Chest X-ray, AP view. Patient: 34 years old, sex F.
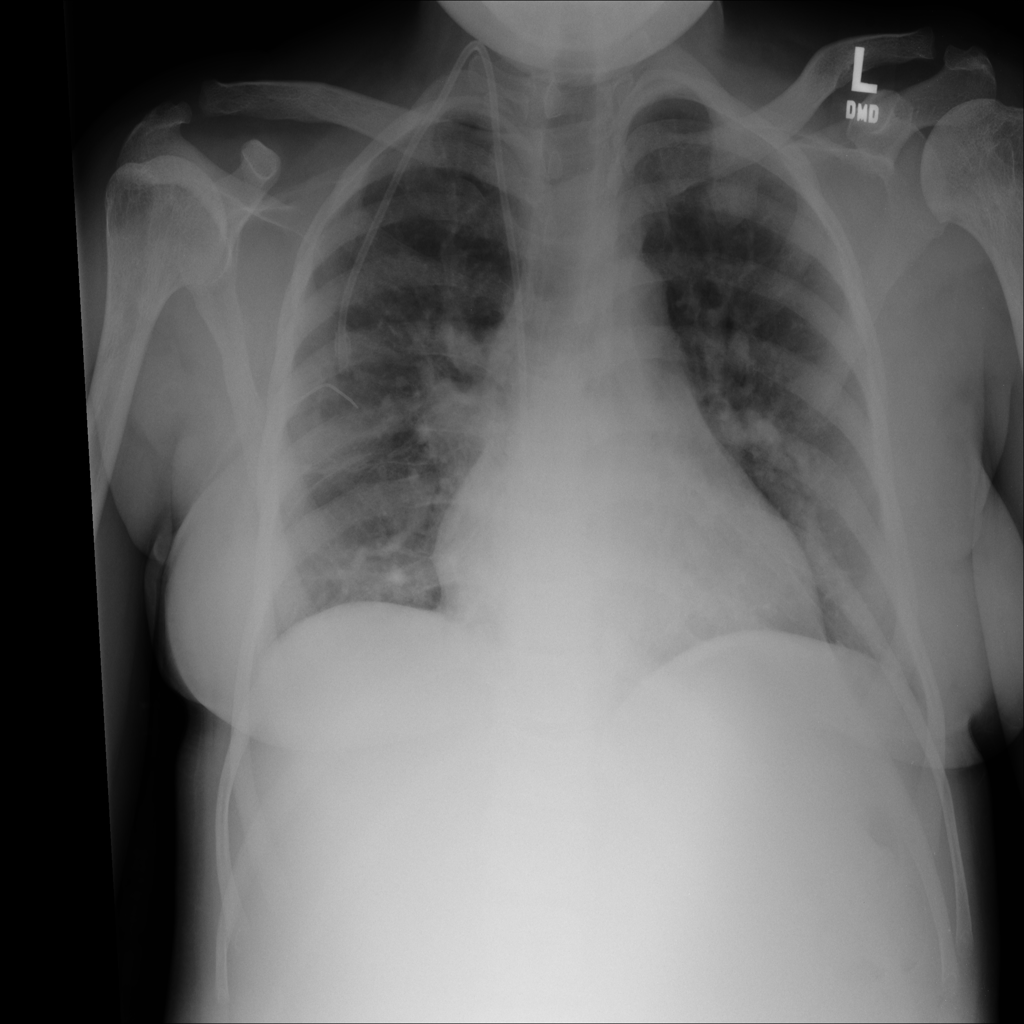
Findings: No Finding